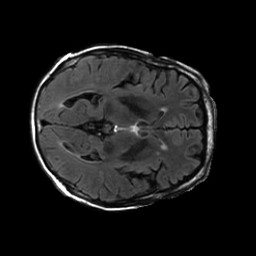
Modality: FLAIR
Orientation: axial
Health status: ill
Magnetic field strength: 3 T